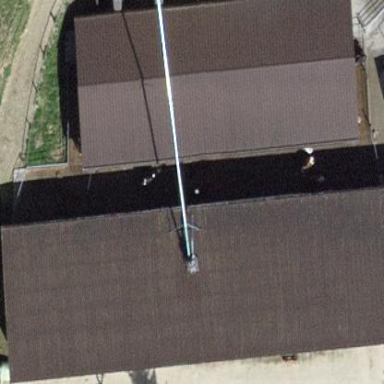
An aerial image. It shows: Building with tile roof.